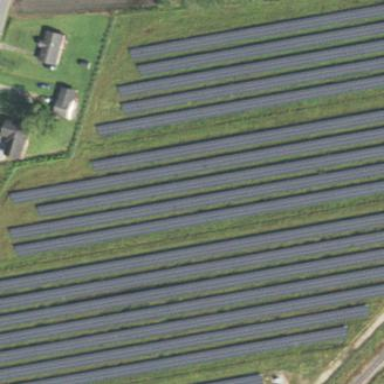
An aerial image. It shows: Solar power generator using photovoltaic method with solar photovoltaic panel types.